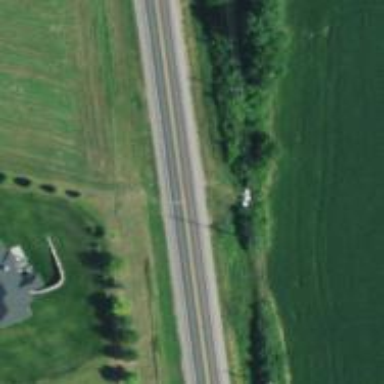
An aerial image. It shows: Asphalt road classified as trunk highway.